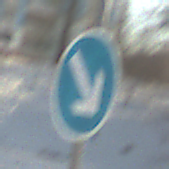
Verkehrszeichen: VorgeschriebeneVorbeifahrtRechts
Umgebung: Outdoor, Suburban
Tageszeit: MorningAfternoon
Wetter: PartlyCloudy
Licht: Natural
Jahreszeit: NotSpecified
Kontrast: HighContrast